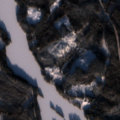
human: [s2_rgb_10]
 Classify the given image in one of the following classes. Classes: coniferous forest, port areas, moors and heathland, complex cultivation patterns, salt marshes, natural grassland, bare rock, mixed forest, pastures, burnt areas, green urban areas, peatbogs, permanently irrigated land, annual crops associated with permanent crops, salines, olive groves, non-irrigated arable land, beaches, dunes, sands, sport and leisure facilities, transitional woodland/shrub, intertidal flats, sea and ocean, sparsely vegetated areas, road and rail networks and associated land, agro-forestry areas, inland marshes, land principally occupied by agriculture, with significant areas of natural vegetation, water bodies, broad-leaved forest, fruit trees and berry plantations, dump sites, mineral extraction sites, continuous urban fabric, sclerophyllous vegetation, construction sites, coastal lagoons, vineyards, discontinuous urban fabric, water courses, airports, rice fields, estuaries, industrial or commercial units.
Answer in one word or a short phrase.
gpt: coniferous forest, mixed forest, transitional woodland/shrub, water bodies